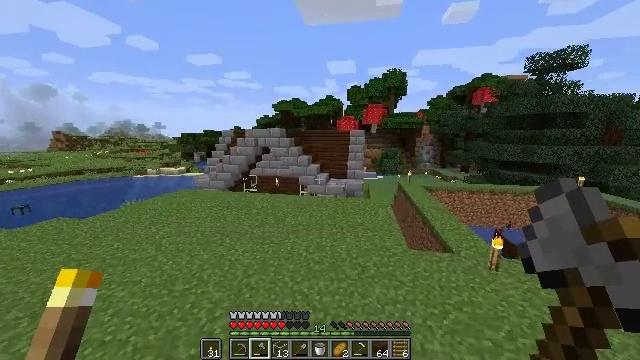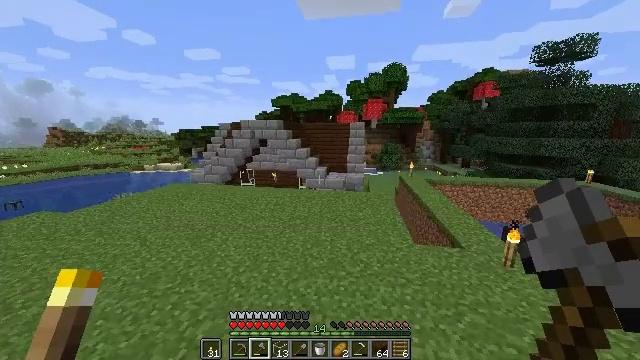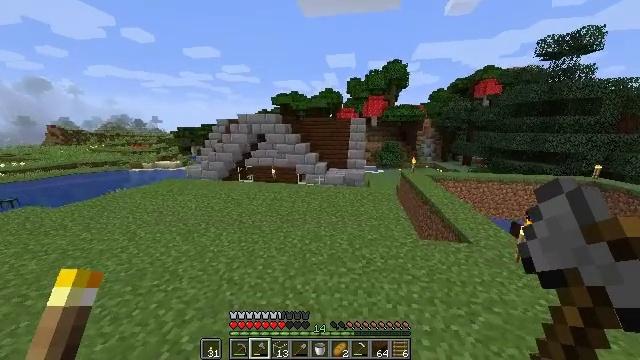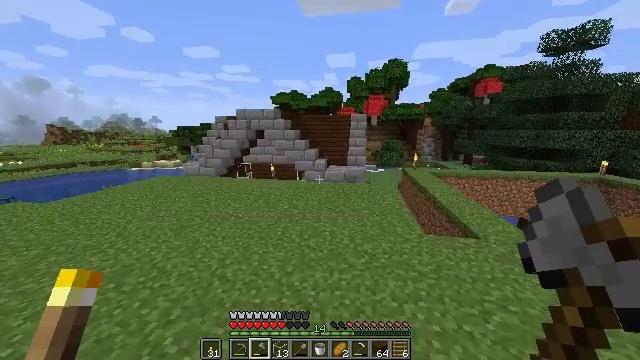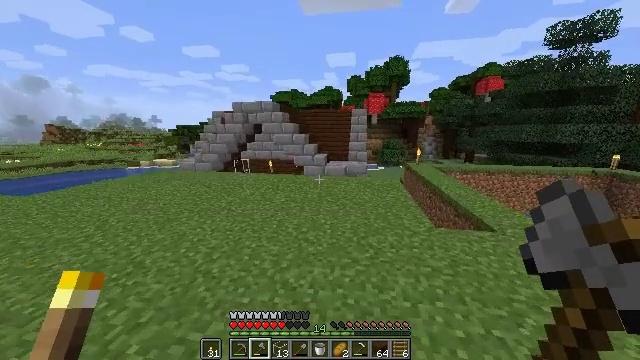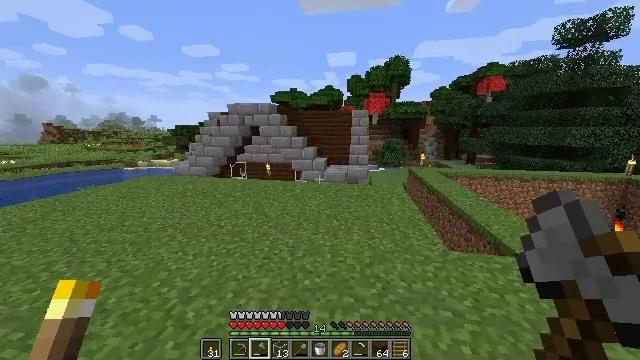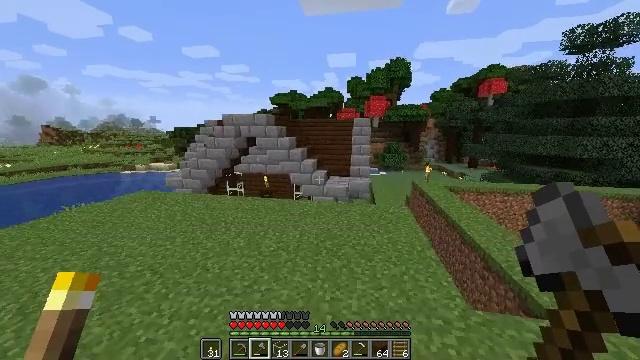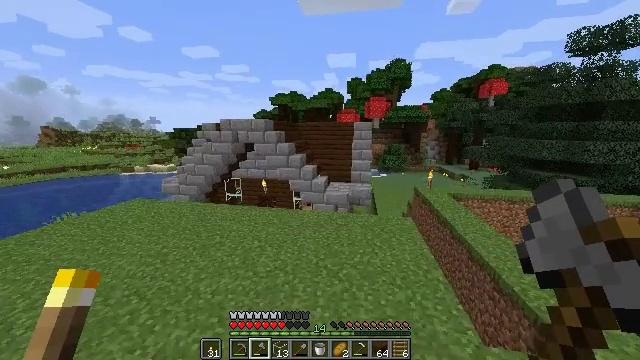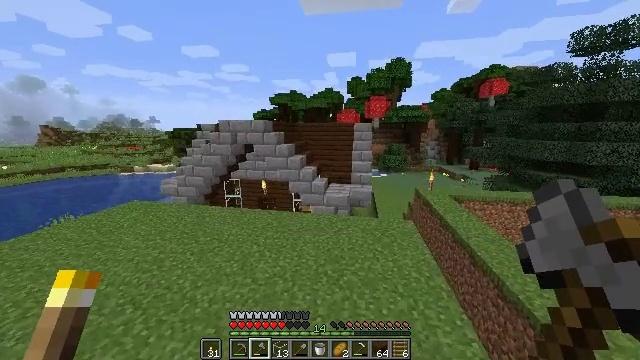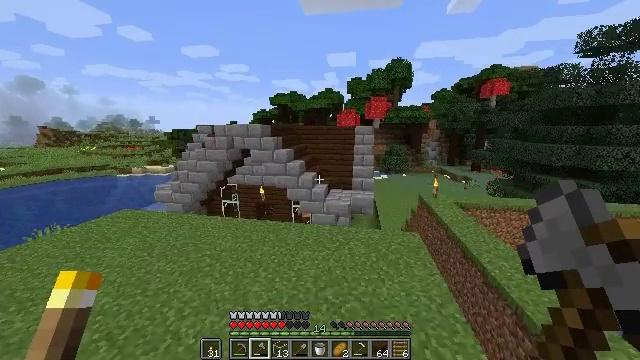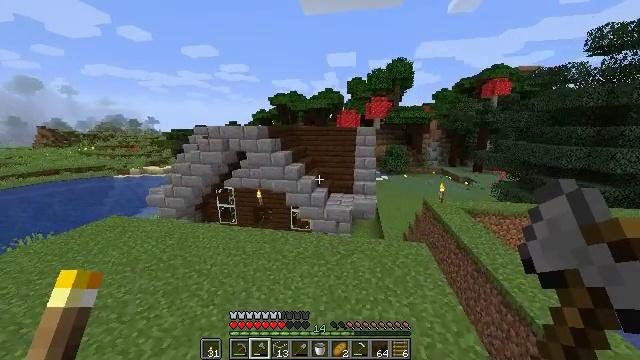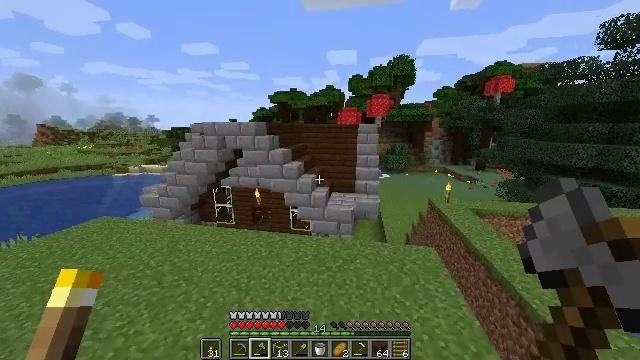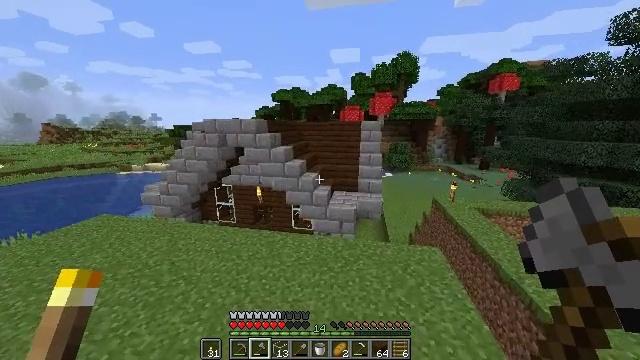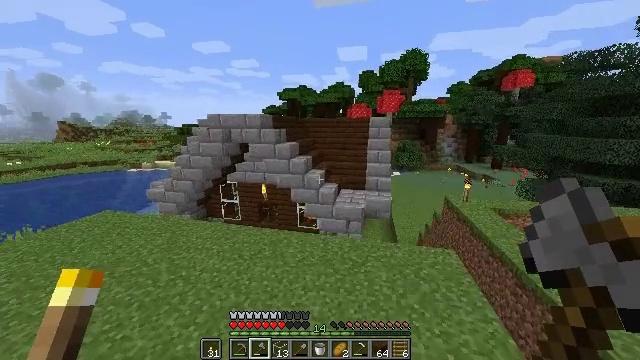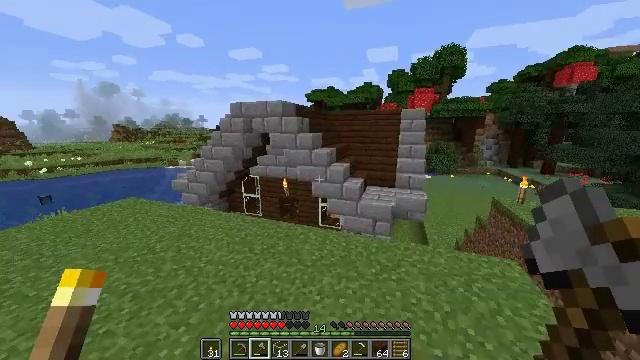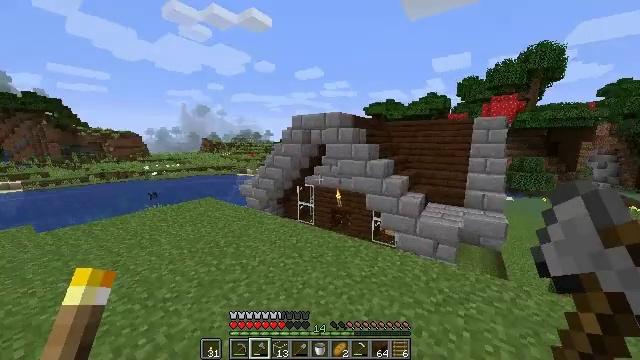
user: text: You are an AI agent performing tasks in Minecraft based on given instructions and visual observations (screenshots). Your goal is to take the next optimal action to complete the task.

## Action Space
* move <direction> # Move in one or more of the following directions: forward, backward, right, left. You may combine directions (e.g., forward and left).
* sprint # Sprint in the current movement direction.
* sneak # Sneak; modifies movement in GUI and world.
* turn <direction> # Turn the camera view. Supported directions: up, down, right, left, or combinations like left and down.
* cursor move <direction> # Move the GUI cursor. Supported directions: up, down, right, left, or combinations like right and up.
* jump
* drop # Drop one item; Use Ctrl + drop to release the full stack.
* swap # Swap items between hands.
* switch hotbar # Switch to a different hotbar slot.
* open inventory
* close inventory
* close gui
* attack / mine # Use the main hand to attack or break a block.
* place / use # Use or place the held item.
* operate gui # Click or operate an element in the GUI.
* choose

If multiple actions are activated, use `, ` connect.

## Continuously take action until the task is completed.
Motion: motion action
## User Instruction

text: Craft some cobblestone wall using the crafting table.
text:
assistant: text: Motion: move forward, sprint, jump
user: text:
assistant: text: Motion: move forward, sprint, jump
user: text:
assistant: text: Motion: move forward, sprint, jump
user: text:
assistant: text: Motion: move forward, sprint, jump
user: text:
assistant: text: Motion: move forward, jump
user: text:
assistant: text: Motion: move forward, jump
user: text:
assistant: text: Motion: move forward, jump
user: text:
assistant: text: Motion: move forward, jump
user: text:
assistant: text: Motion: move forward, jump
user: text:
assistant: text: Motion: move forward, jump
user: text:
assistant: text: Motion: move forward, jump
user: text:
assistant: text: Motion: move forward, jump
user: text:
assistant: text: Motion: move forward, turn left, jump
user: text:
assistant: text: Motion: move forward, turn left, jump
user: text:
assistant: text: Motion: move forward, turn left and up, jump
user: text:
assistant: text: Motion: move forward, turn left and up, jump
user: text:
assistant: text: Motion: move forward and move right, turn left and up
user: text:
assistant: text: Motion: move forward and move right, turn left and up
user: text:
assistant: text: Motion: move right, turn left and up
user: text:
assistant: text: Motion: turn left and up
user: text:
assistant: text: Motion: turn left and up
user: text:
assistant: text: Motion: turn left and up
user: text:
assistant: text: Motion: turn left
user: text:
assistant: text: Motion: no_op
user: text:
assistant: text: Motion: turn left
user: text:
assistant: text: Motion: no_op
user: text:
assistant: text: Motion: no_op
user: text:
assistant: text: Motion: no_op
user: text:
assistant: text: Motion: move forward and move right
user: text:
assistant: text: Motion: move forward and move right